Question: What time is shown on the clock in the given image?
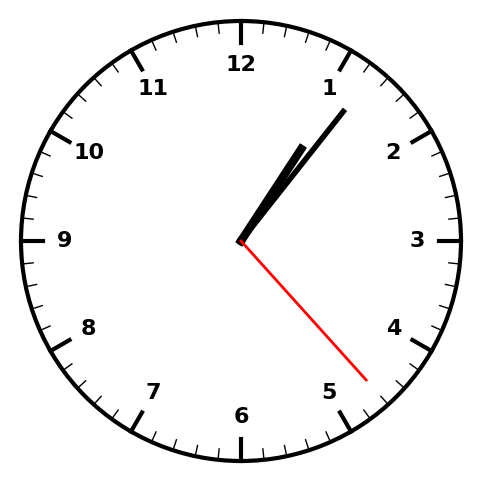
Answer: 01:06:23